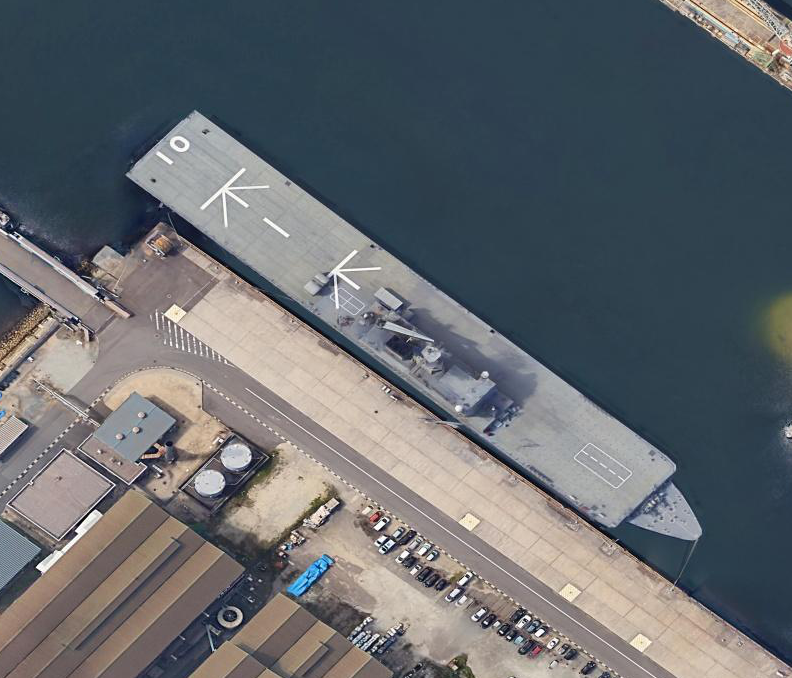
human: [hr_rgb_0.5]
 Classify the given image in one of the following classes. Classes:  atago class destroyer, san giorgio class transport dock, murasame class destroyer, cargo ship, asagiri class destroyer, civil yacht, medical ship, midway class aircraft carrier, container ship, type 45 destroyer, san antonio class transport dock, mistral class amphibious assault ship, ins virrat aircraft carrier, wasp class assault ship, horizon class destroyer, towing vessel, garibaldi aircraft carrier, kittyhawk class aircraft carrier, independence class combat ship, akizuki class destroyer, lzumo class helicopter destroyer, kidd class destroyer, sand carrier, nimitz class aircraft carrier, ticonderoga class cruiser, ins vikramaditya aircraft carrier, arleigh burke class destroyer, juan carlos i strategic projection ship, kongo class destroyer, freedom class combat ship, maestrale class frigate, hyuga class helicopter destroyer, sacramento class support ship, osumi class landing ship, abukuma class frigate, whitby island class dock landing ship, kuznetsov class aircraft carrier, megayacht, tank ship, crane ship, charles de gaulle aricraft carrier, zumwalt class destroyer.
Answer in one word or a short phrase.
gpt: Osumi class landing ship